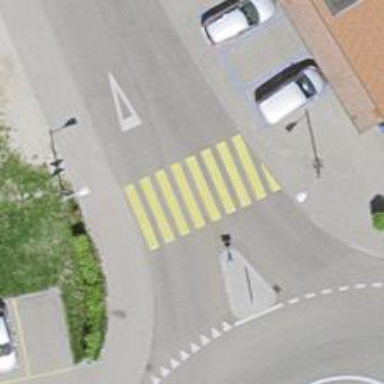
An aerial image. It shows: Marked crossing on the road.